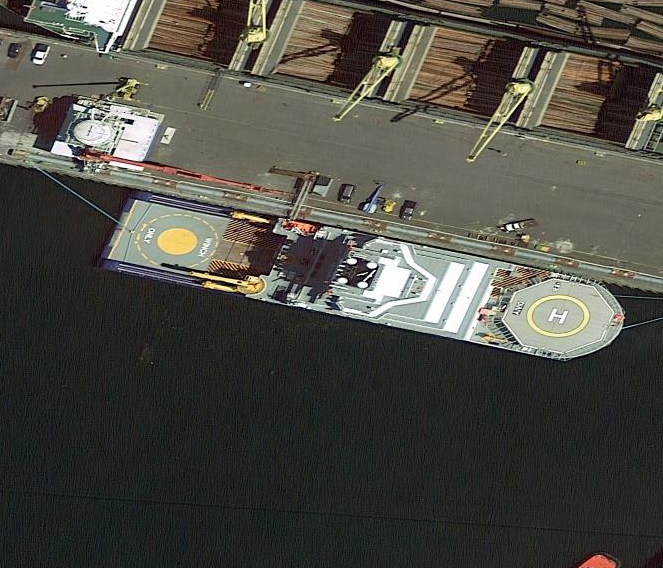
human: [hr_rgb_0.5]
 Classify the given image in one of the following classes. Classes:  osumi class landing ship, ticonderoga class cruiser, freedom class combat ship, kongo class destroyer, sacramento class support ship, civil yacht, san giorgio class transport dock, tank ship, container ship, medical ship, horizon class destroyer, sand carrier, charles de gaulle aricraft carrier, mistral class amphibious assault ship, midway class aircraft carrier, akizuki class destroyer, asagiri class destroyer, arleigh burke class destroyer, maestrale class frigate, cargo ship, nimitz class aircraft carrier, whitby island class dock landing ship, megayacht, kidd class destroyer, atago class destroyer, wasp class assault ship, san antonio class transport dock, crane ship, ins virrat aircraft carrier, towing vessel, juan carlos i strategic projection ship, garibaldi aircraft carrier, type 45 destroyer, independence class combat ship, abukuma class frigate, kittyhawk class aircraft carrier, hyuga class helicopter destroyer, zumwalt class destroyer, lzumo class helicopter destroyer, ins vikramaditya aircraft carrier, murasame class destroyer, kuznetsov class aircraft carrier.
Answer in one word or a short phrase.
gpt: Cargo ship